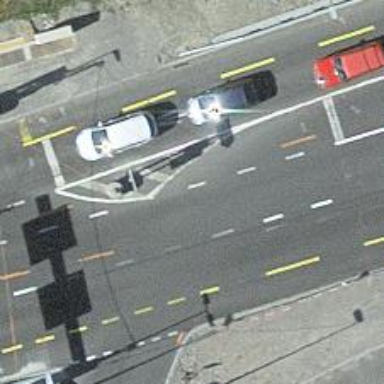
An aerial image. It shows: Secondary road with asphalt surface and designated cycle lane.